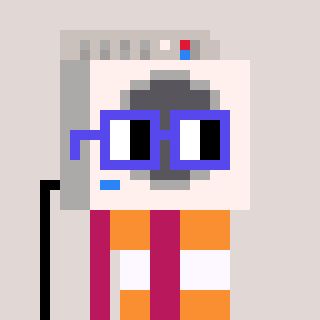
a pixel art character with square blue glasses, a washing machine-shaped head and a darkpink-colored body on a warm background